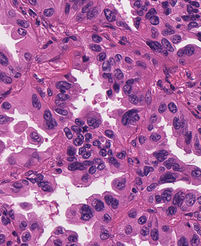
Tumor epithelial tissue: yes
Tumor-associated stroma tissue: no
Normal tissue: no